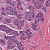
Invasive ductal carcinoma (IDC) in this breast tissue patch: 1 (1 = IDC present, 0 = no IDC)